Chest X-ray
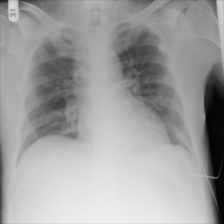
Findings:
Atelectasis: negative
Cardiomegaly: negative
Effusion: negative
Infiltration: negative
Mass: negative
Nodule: negative
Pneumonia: negative
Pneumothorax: negative
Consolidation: negative
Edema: negative
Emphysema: negative
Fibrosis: negative
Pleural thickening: negative
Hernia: negative